【题型】解答题　【知识点】解析几何　【难度】medium
(2024 上海卷 20) 已知双曲线$\Gamma$:$x^2 - \dfrac{y^2}{b^2} = 1(b > 0)$，左右顶点分别为$A_1$，$A_2$，过点$M(-2,0)$的直线$l$交双曲线$\Gamma$于$P$，$Q$两点。

(1) 若离心率$e = 2$时，求$b$的值。\\
(2) 若$b = \dfrac{2\sqrt{6}}{3}$，$\triangle MA_2P$为等腰三角形时，且点$P$在第一象限，求点$P$的坐标。\\
(3) 连接$OQ$并延长，交双曲线$\Gamma$于点$R$，若$\overrightarrow{A_1R} \cdot \overrightarrow{A_2P} = 1$，求$b$的取值范围。
【解答】
【答案】(1) $\boldsymbol{b = \sqrt{3}}$；(2) $\boldsymbol{P(2,2\sqrt{2})}$；(3) $\boldsymbol{(0,\sqrt{3}) \cup \left(\sqrt{3},\dfrac{\sqrt{30}}{3}\right]}$

【解析】
(1) 由题意得$e = \dfrac{c}{a} = \dfrac{c}{1} = 2$，则$c = 2$，$b = \sqrt{2^2 - 1} = \sqrt{3}$。

(2) 当$b = \dfrac{2\sqrt{6}}{3}$时，双曲线$\Gamma$:$x^2 - \dfrac{y^2}{\frac{8}{3}} = 1$，其中$M(-2,0)$，$A_2(1,0)$，\\
因为$\triangle MA_2P$为等腰三角形，则\\
\textcircled{1} 当以$MA_2$为底时，显然点$P$在直线$x = -\dfrac{1}{2}$上，这与点$P$在第一象限矛盾，故舍去；\\
\textcircled{2} 当以$A_2P$为底时，$|MP| = |MA_2| = 3$，\\
设$P(x,y)$，则
\[
\begin{cases}
x^2 - \dfrac{3y^2}{8} = 1 \\
(x + 2)^2 + y^2 = 9
\end{cases}
\]
联立解得
\[
\begin{cases}
x = -\dfrac{23}{11} \\
y = -\dfrac{8\sqrt{17}}{11}
\end{cases}
\quad\text{或}\quad
\begin{cases}
x = -\dfrac{23}{11} \\
y = \dfrac{8\sqrt{17}}{11}
\end{cases}
\quad\text{或}\quad
\begin{cases}
x = 1 \\
y = 0
\end{cases}
\]
因为点$P$在第一象限，显然以上均不合题意，舍去；\\
（或者由双曲线性质知$|MP| > |MA_2|$，矛盾，舍去）；\\
\textcircled{3} 当以$MP$为底时，$|A_2P| = |MA_2| = 3$，设$P(x_0,y_0)$，其中$x_0 > 0$，$y_0 > 0$，\\
则有
\[
\begin{cases}
(x_0 - 1)^2 + y_0^2 = 9 \\
x_0^2 - \dfrac{y_0^2}{\frac{8}{3}} = 1
\end{cases}
\]
解得
\[
\begin{cases}
x_0 = 2 \\
y_0 = 2\sqrt{2}
\end{cases}
\]\\
即$P(2,2\sqrt{2})$。

综上所述：$P(2,2\sqrt{2})$。

(3) 由题知$A_1(-1,0)$，$A_2(1,0)$，\\
当直线的斜率为$0$时，此时$\overrightarrow{A_1R} \cdot \overrightarrow{A_2P} = 0$，不合题意，则$k_l \neq 0$，\\
则设直线$l$:$x = my - 2$，\\
设点$P(x_1,y_1)$，$Q(x_2,y_2)$，根据$OQ$延长线交双曲线$\Gamma$于点$R$，\\
根据双曲线对称性知$R(-x_2,-y_2)$，\\
联立有
\[
\begin{cases}
x = my - 2 \\
x^2 - \dfrac{y^2}{b^2} = 1
\end{cases}
\Rightarrow (b^2m^2 - 1)y^2 - 4b^2my + 3b^2 = 0,
\]\\
显然二次项系数$b^2m^2 - 1 \neq 0$，\\
其中$\Delta = (-4mb^2)^2 - 4(b^2m^2 - 1)3b^2 = 4b^4m^2 + 12b^2 > 0$，\\
$y_1 + y_2 = \dfrac{4b^2m}{b^2m^2 - 1}$\textcircled{1}，$y_1y_2 = \dfrac{3b^2}{b^2m^2 - 1}$\textcircled{2}，

$\overrightarrow{A_1R} = (-x_2 + 1, -y_2)$，$\overrightarrow{A_2P} = (x_1 - 1,y_1)$，\\
则$\overrightarrow{A_1R} \cdot \overrightarrow{A_2P} = (-x_2 + 1)(x_1 - 1) - y_1y_2 = 1$，因为$P(x_1,y_1)$，$Q(x_2,y_2)$在直线$l$上，\\
则$x_1 = my_1 - 2$，$x_2 = my_2 - 2$，\\
即$-(my_2 - 3)(my_1 - 3) - y_1y_2 = 1$，即$y_1y_2(m^2 + 1) - (y_1 + y_2)3m + 10 = 0$，\\
将\textcircled{1}\textcircled{2}代入有$(m^2 + 1) \cdot \dfrac{3b^2}{b^2m^2 - 1} - 3m \cdot \dfrac{4b^2m}{b^2m^2 - 1} + 10 = 0$，\\
即$3b^2(m^2 + 1) - 3m \cdot 4b^2m + 10(b^2m^2 - 1) = 0$，\\
化简得$b^2m^2 + 3b^2 - 10 = 0$，\\
所以$m^2 = \dfrac{10}{b^2} - 3$，代入到$b^2m^2 - 1 \neq 0$，得$b^2 = 10 - 3b^2 \neq 1$，所以$b^2 \neq 3$，\\
且$m^2 = \dfrac{10}{b^2} - 3 \ge 0$，解得$b^2 \le \dfrac{10}{3}$，又因为$b > 0$，则$0 < b^2 \le \dfrac{10}{3}$，\\
综上知，$b^2 \in (0,3) \cup \left(3,\dfrac{10}{3}\right]$，$\therefore b \in (0,\sqrt{3}) \cup \left(\sqrt{3},\dfrac{\sqrt{30}}{3}\right]$。
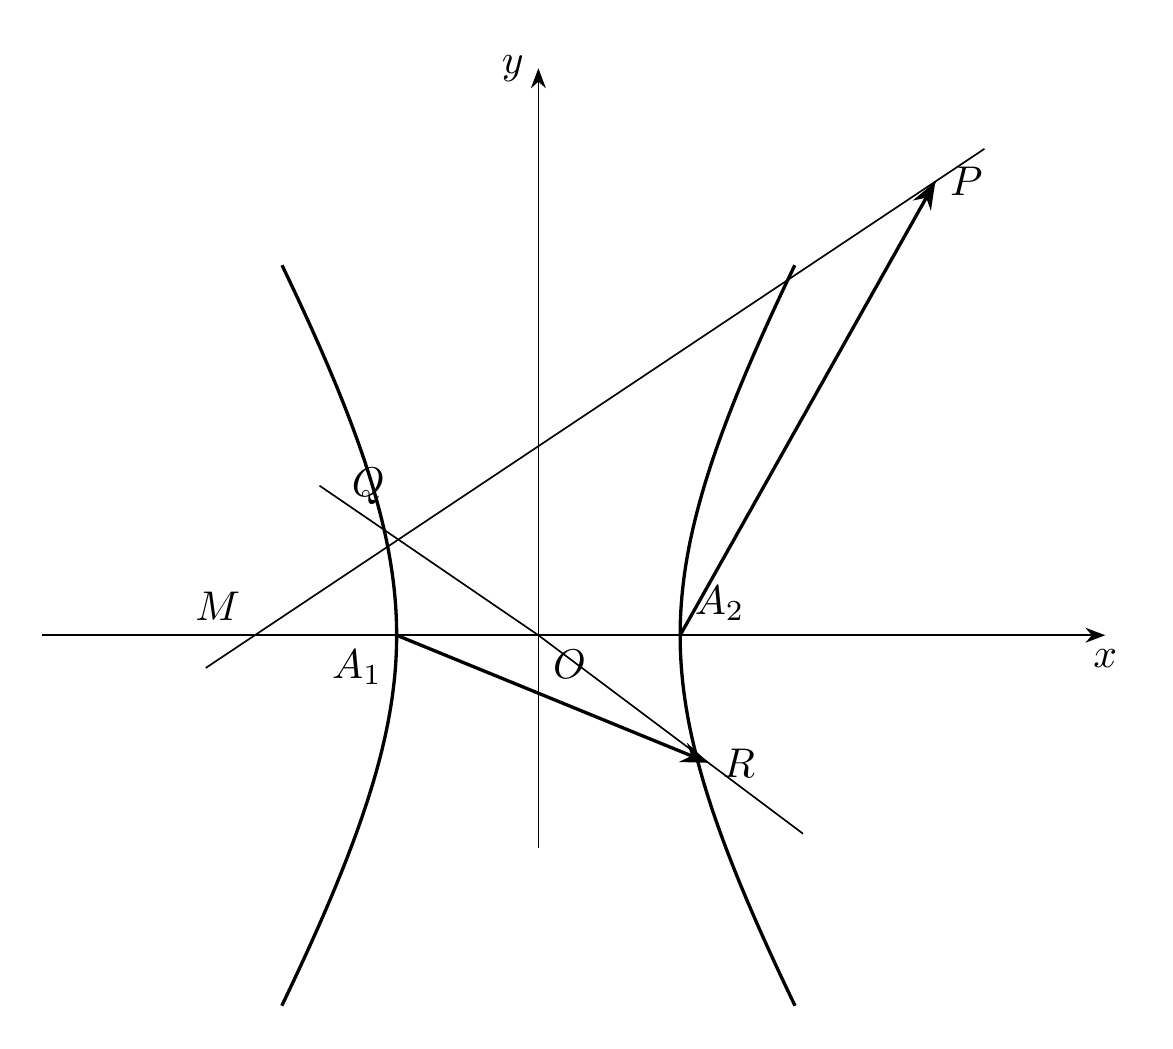